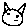
Label: cat